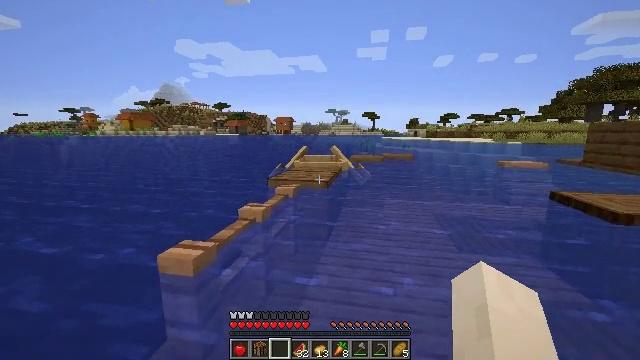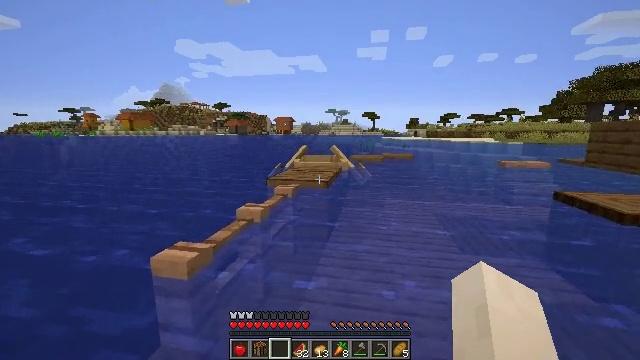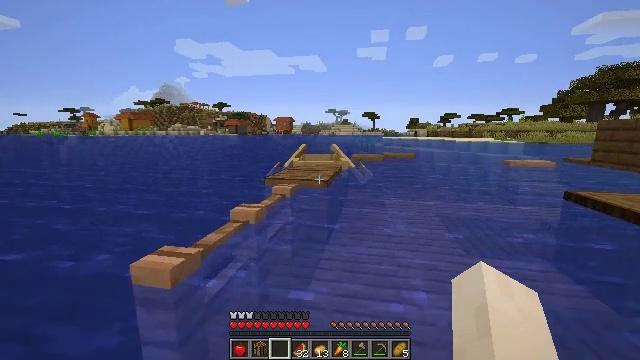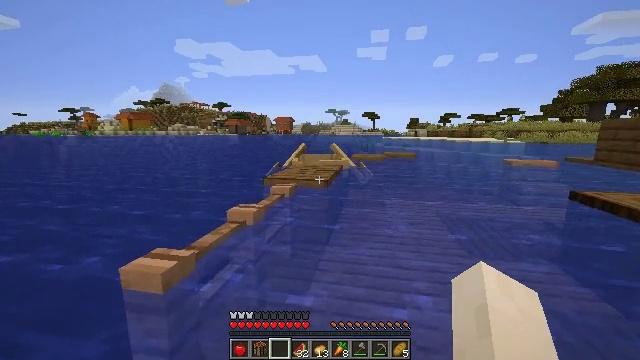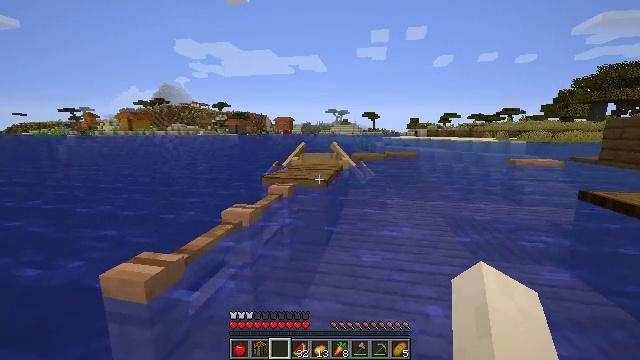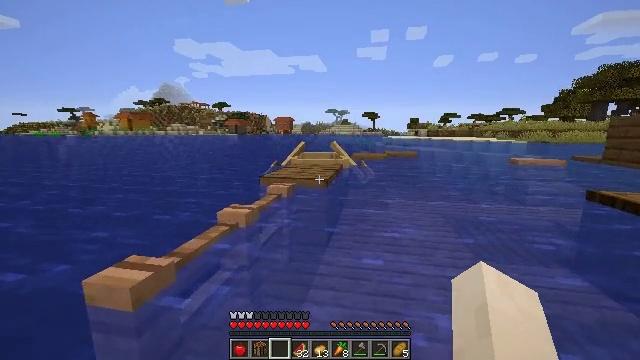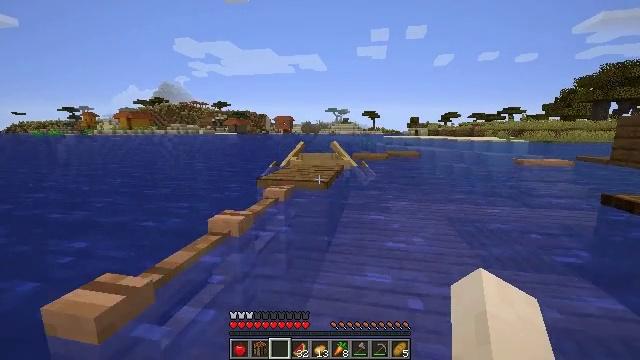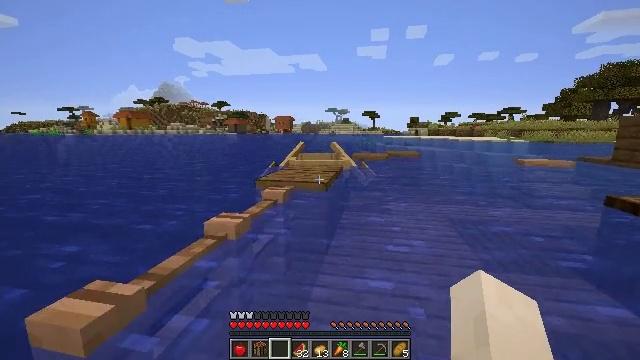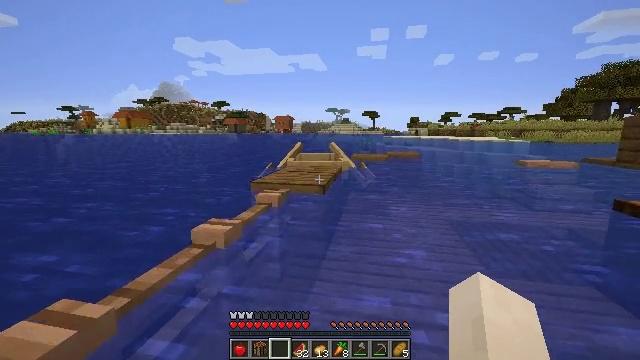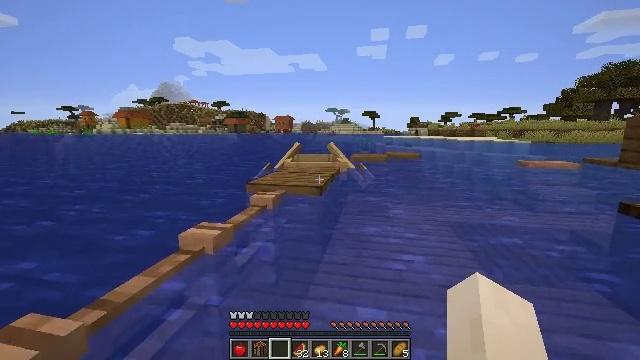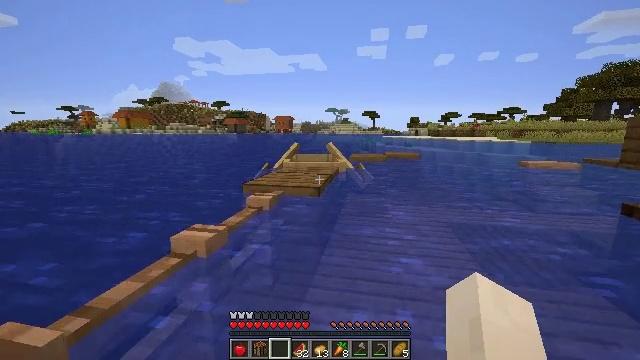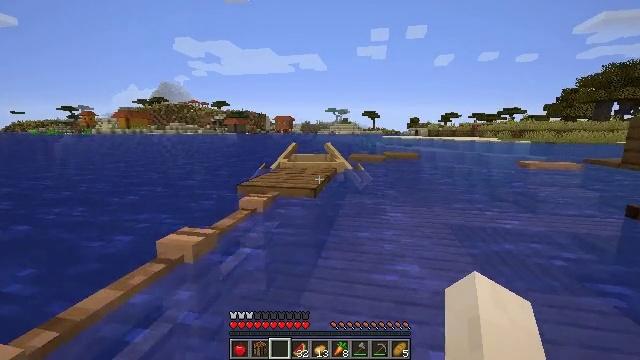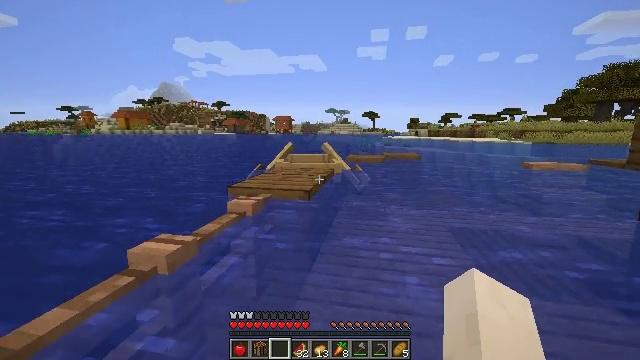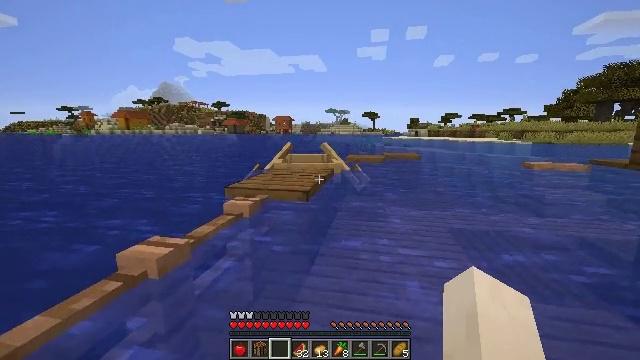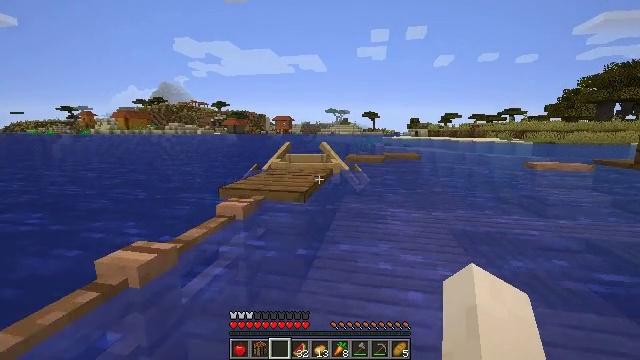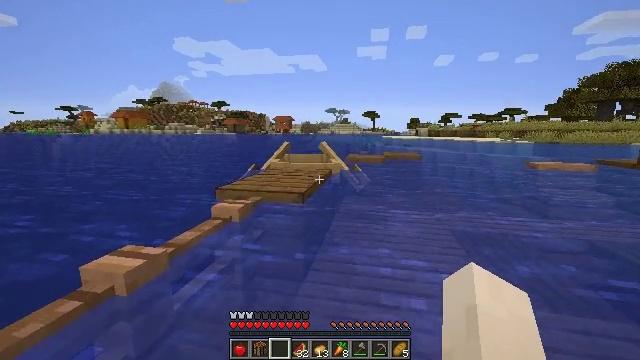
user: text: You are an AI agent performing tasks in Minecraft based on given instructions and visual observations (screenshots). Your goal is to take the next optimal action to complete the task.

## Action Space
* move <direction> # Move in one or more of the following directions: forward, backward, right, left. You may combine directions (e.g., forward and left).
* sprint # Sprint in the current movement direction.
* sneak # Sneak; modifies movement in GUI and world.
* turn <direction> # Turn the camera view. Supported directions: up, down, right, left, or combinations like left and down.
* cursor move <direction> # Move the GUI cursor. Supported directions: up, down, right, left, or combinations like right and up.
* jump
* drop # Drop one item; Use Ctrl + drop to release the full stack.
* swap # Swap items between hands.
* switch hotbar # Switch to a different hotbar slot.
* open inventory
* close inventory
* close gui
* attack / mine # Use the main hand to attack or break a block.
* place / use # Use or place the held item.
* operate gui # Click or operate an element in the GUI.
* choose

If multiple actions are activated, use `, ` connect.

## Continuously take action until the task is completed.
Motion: motion action
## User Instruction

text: Gather the acacia fence.
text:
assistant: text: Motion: move forward
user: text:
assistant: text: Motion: move forward
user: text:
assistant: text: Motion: move forward
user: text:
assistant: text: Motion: move forward
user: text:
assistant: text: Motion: move forward
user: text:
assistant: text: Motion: move forward
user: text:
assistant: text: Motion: move forward and move right
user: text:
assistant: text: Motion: move forward and move right
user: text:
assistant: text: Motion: move forward and move right
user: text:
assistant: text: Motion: move forward and move right
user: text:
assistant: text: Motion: move forward
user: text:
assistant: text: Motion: move forward
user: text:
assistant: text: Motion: move forward
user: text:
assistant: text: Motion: move forward
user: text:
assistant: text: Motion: move forward
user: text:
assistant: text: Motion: move forward
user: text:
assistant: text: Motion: move forward
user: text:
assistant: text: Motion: move forward
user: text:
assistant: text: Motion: move forward
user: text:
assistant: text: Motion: move forward and move right
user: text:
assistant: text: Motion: move forward and move right, turn left
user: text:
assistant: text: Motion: move forward and move right
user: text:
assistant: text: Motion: move forward
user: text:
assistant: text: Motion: move forward
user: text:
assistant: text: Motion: move forward
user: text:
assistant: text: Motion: move forward
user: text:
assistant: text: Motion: move forward
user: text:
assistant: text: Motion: move forward and move right
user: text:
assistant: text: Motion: move forward and move right
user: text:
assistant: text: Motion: move forward and move right